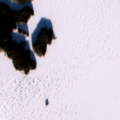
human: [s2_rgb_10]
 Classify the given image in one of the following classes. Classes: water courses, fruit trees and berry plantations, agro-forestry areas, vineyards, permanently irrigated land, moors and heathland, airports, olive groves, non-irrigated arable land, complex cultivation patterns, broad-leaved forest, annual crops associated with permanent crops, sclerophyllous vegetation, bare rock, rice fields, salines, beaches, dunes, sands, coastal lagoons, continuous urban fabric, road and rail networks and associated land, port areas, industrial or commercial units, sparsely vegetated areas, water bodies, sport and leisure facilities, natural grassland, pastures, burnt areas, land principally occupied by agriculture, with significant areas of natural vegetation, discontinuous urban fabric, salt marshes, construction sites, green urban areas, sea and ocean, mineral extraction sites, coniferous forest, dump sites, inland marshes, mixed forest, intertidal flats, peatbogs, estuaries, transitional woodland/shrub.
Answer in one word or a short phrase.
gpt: coniferous forest, water bodies